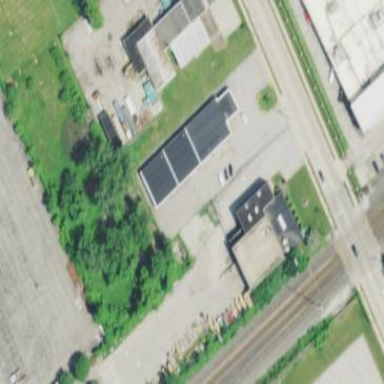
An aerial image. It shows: Building housing car repair shop.